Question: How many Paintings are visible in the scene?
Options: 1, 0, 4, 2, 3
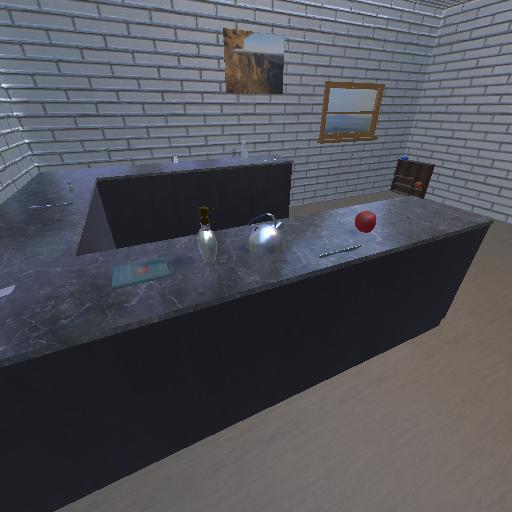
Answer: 1